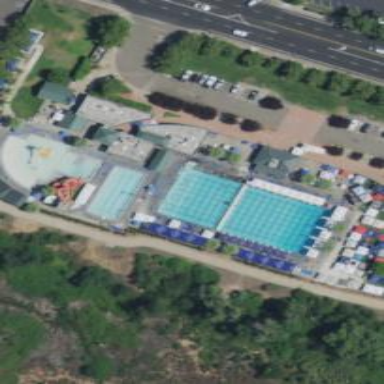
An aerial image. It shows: Sports centre focused on swimming activities.